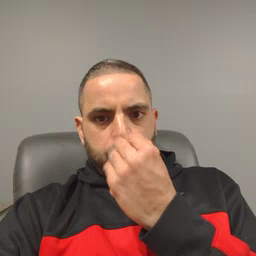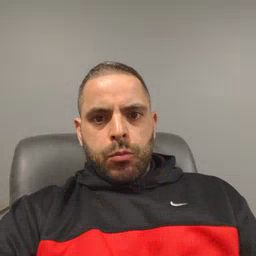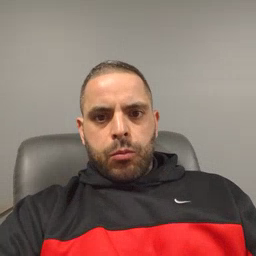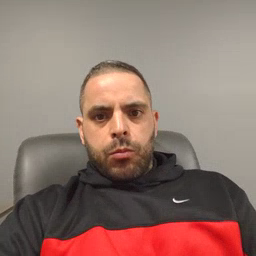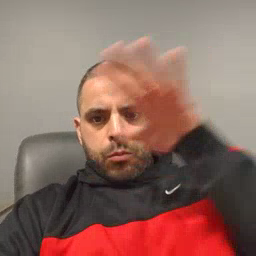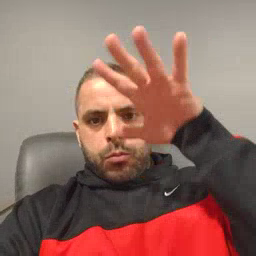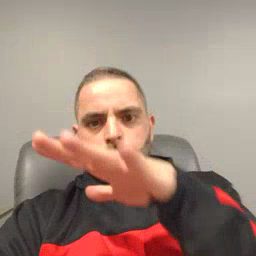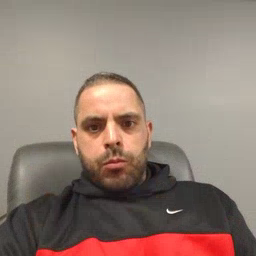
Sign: alligator